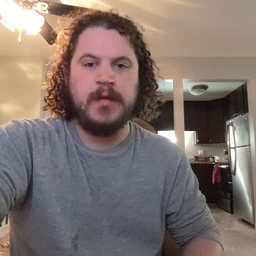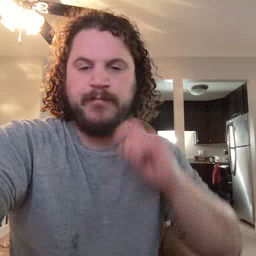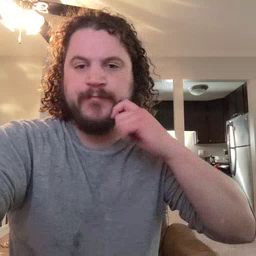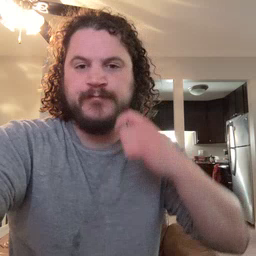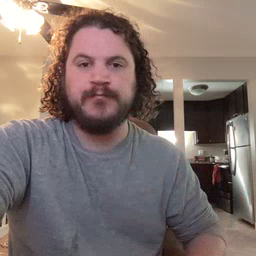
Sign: apple